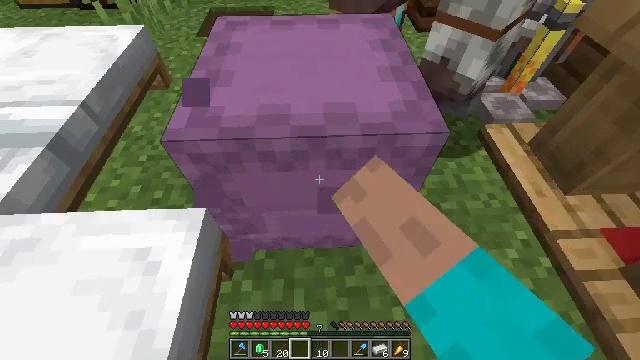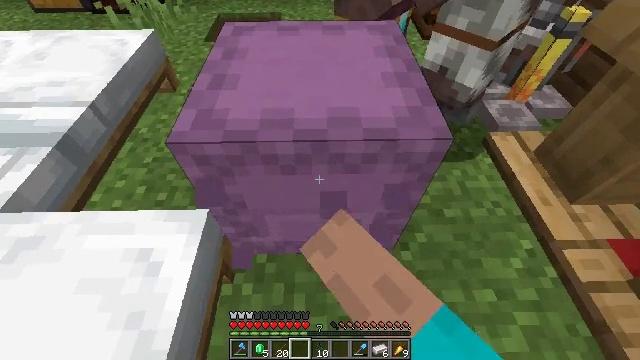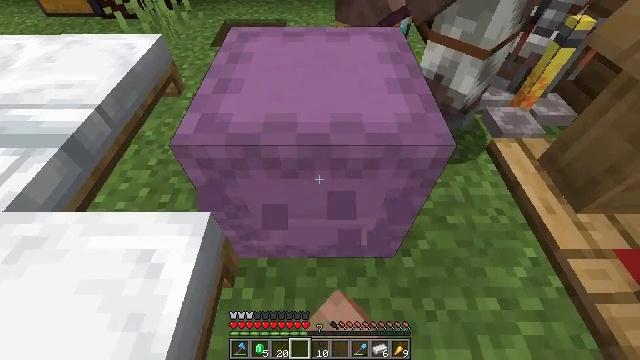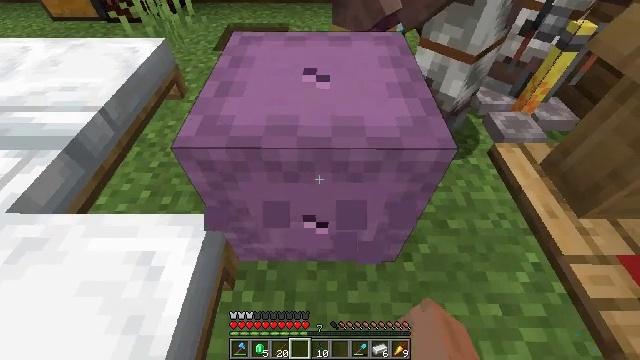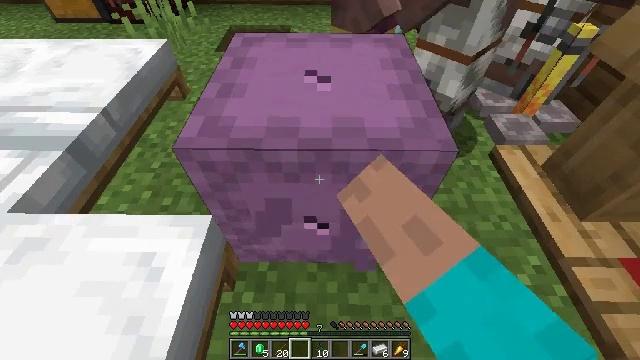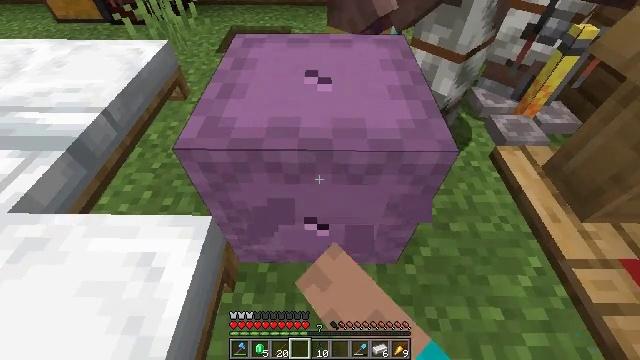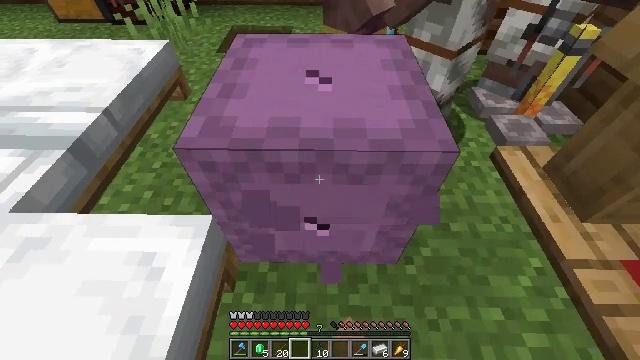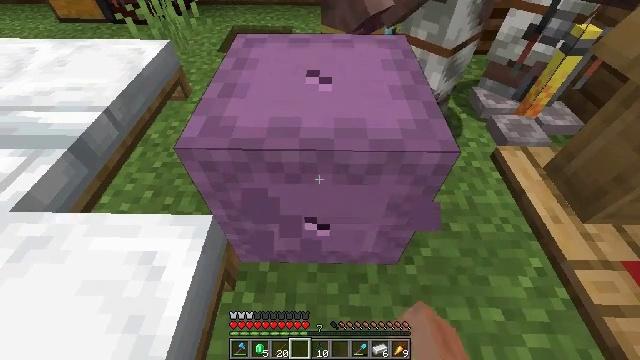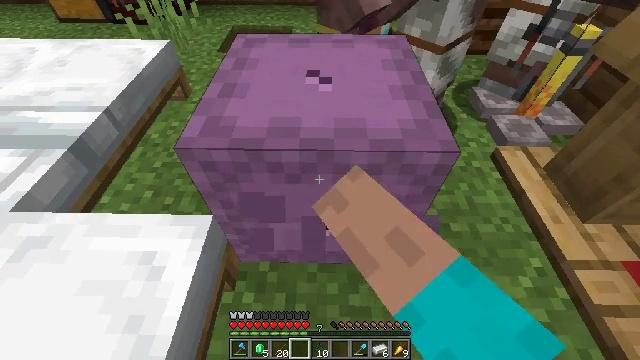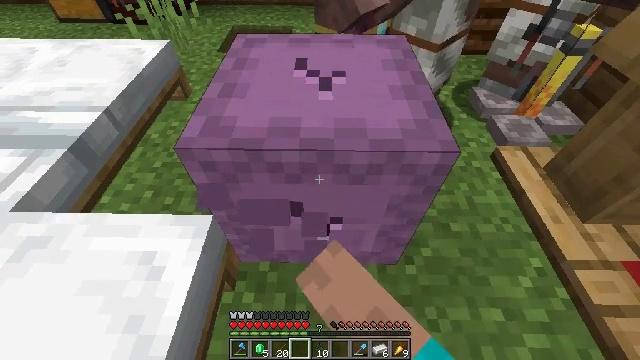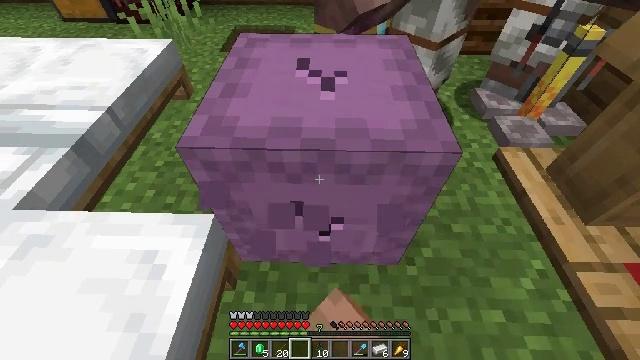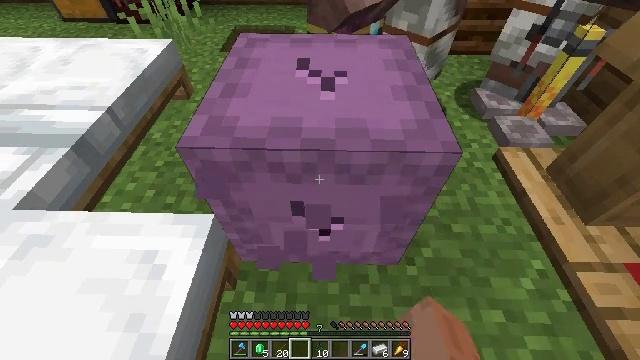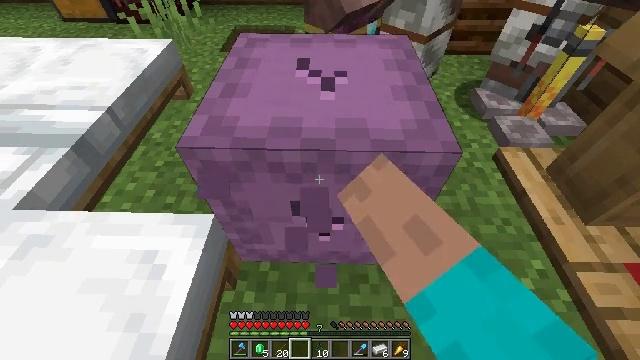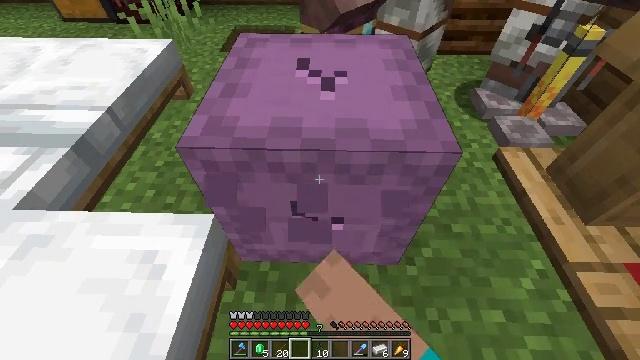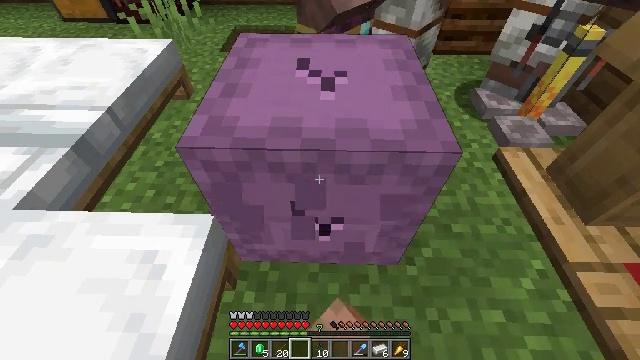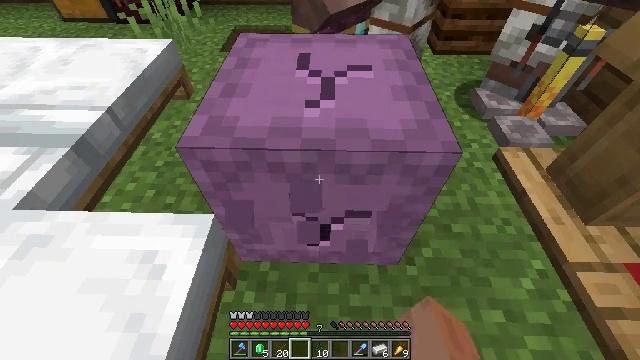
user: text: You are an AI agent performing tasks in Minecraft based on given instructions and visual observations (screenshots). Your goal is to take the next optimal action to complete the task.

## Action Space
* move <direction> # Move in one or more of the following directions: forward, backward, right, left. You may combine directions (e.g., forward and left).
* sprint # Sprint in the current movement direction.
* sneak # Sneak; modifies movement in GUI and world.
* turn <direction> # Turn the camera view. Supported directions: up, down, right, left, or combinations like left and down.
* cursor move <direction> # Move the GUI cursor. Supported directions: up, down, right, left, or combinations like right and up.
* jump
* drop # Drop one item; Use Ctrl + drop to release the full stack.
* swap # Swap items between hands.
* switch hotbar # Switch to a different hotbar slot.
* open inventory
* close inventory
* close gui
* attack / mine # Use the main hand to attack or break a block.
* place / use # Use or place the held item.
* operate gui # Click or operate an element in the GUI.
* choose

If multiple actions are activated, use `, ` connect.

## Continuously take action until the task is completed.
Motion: motion action
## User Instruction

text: Collect the shulker box to move it.
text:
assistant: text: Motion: turn left and up, attack / mine
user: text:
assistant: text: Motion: turn left and up, attack / mine
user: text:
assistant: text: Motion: attack / mine
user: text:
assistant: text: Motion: attack / mine
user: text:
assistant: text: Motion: attack / mine
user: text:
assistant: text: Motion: attack / mine
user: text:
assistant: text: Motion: attack / mine
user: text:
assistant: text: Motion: attack / mine
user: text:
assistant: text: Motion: attack / mine
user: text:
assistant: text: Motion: attack / mine
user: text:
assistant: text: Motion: attack / mine
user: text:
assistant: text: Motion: attack / mine
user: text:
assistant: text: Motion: attack / mine
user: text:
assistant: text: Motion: attack / mine
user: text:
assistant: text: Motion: attack / mine
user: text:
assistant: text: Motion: attack / mine
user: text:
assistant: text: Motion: attack / mine
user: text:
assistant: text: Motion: attack / mine
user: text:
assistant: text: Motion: attack / mine
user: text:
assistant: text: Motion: attack / mine
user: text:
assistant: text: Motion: attack / mine
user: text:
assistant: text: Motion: attack / mine
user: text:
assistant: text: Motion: turn left and up, attack / mine
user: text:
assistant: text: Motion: attack / mine
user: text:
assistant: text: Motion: attack / mine
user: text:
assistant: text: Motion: attack / mine
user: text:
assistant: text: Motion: attack / mine
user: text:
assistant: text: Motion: attack / mine
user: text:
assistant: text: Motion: attack / mine
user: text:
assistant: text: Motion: attack / mine